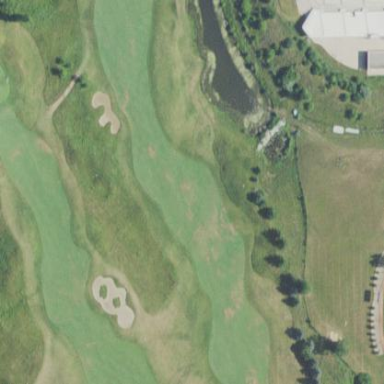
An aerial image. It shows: Grassy area designated as golf fairway.